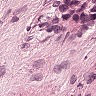
Metastatic tissue present: yes